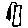
Label: flower